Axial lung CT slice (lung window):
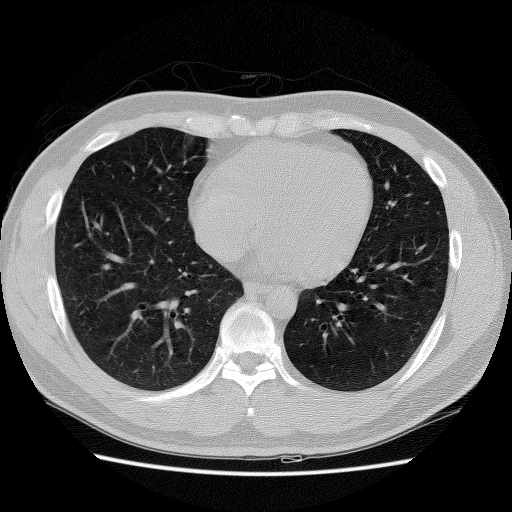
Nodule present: no